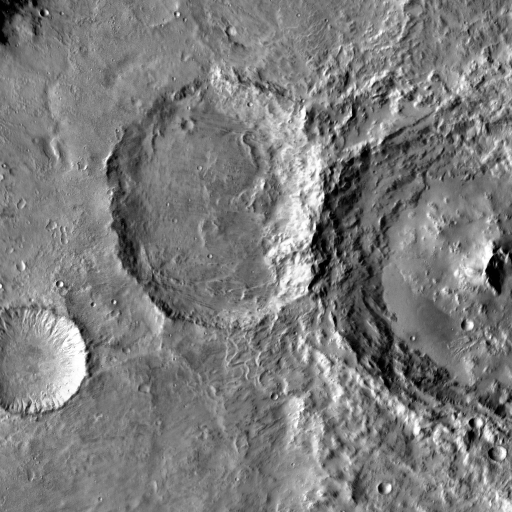
Crater classes present: Background, Other, Buried, Secondary